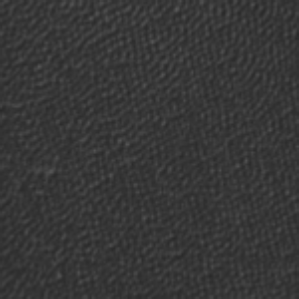
Label: frost